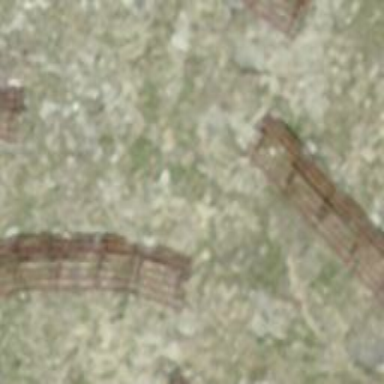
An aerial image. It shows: Snow fence.